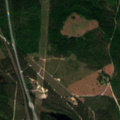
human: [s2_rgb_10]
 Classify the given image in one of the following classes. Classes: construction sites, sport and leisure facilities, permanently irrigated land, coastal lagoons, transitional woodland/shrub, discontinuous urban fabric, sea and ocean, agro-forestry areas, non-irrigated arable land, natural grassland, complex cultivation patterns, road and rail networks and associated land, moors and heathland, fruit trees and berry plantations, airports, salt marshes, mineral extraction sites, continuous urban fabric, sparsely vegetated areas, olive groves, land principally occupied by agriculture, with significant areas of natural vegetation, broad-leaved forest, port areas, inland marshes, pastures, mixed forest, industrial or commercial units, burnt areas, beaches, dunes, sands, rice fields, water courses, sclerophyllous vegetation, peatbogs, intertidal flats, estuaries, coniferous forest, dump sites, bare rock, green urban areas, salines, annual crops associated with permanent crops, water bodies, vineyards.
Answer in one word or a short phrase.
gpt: coniferous forest, mixed forest, transitional woodland/shrub